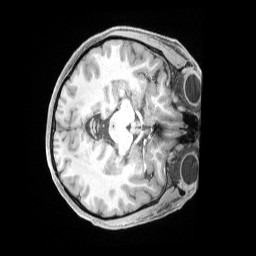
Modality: T1w
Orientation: axial
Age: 33
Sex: female
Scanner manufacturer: siemens
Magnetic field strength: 3 T
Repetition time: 2 s
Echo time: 0.00211 s